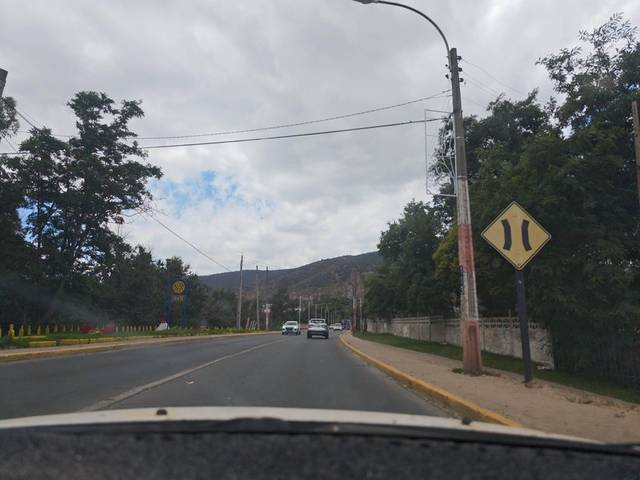
Region: Chile
Coordinates: -32.997, -71.267